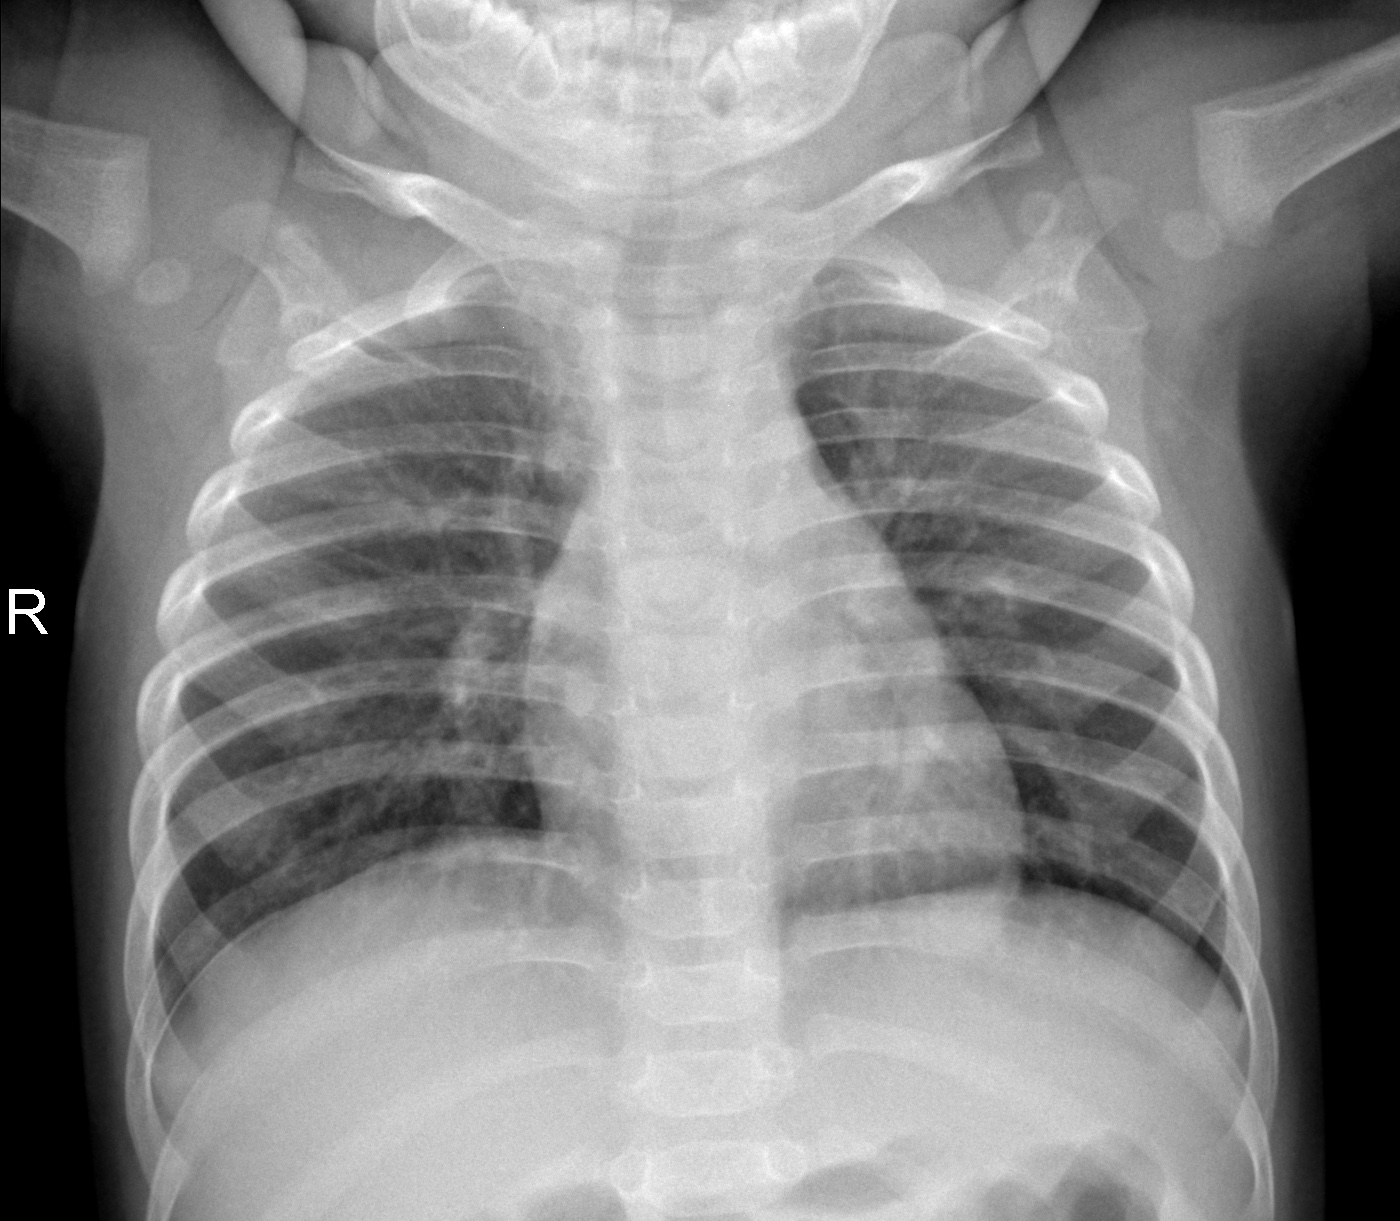
Diagnosis: NORMAL